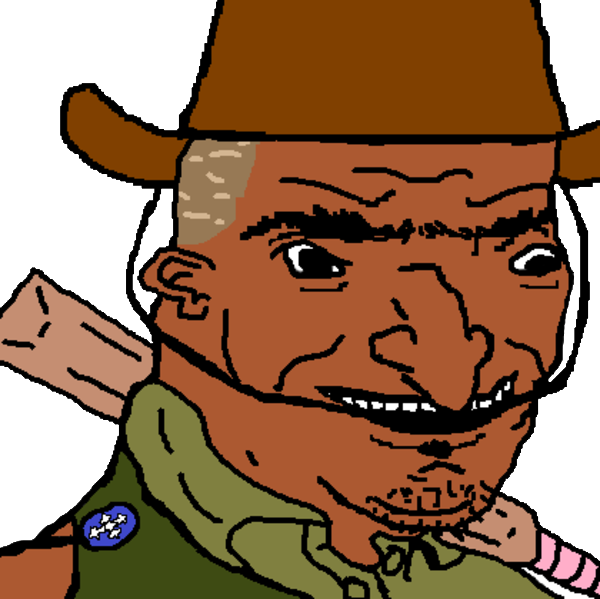
Label: 5_Bruce